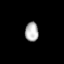
Tissue: lung
Cell type: Epithelial cells
Senescence score: 0.5478
Nuclear area (px): 255
Mean DAPI intensity: 176.761